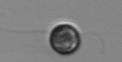
Label: flagellate